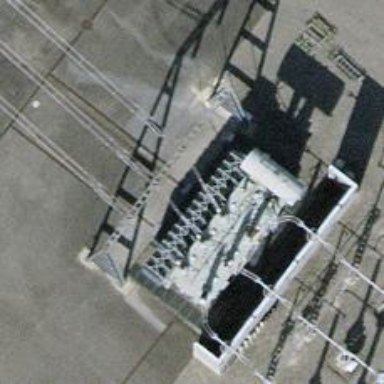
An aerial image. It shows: Insulator used in power systems.